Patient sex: M
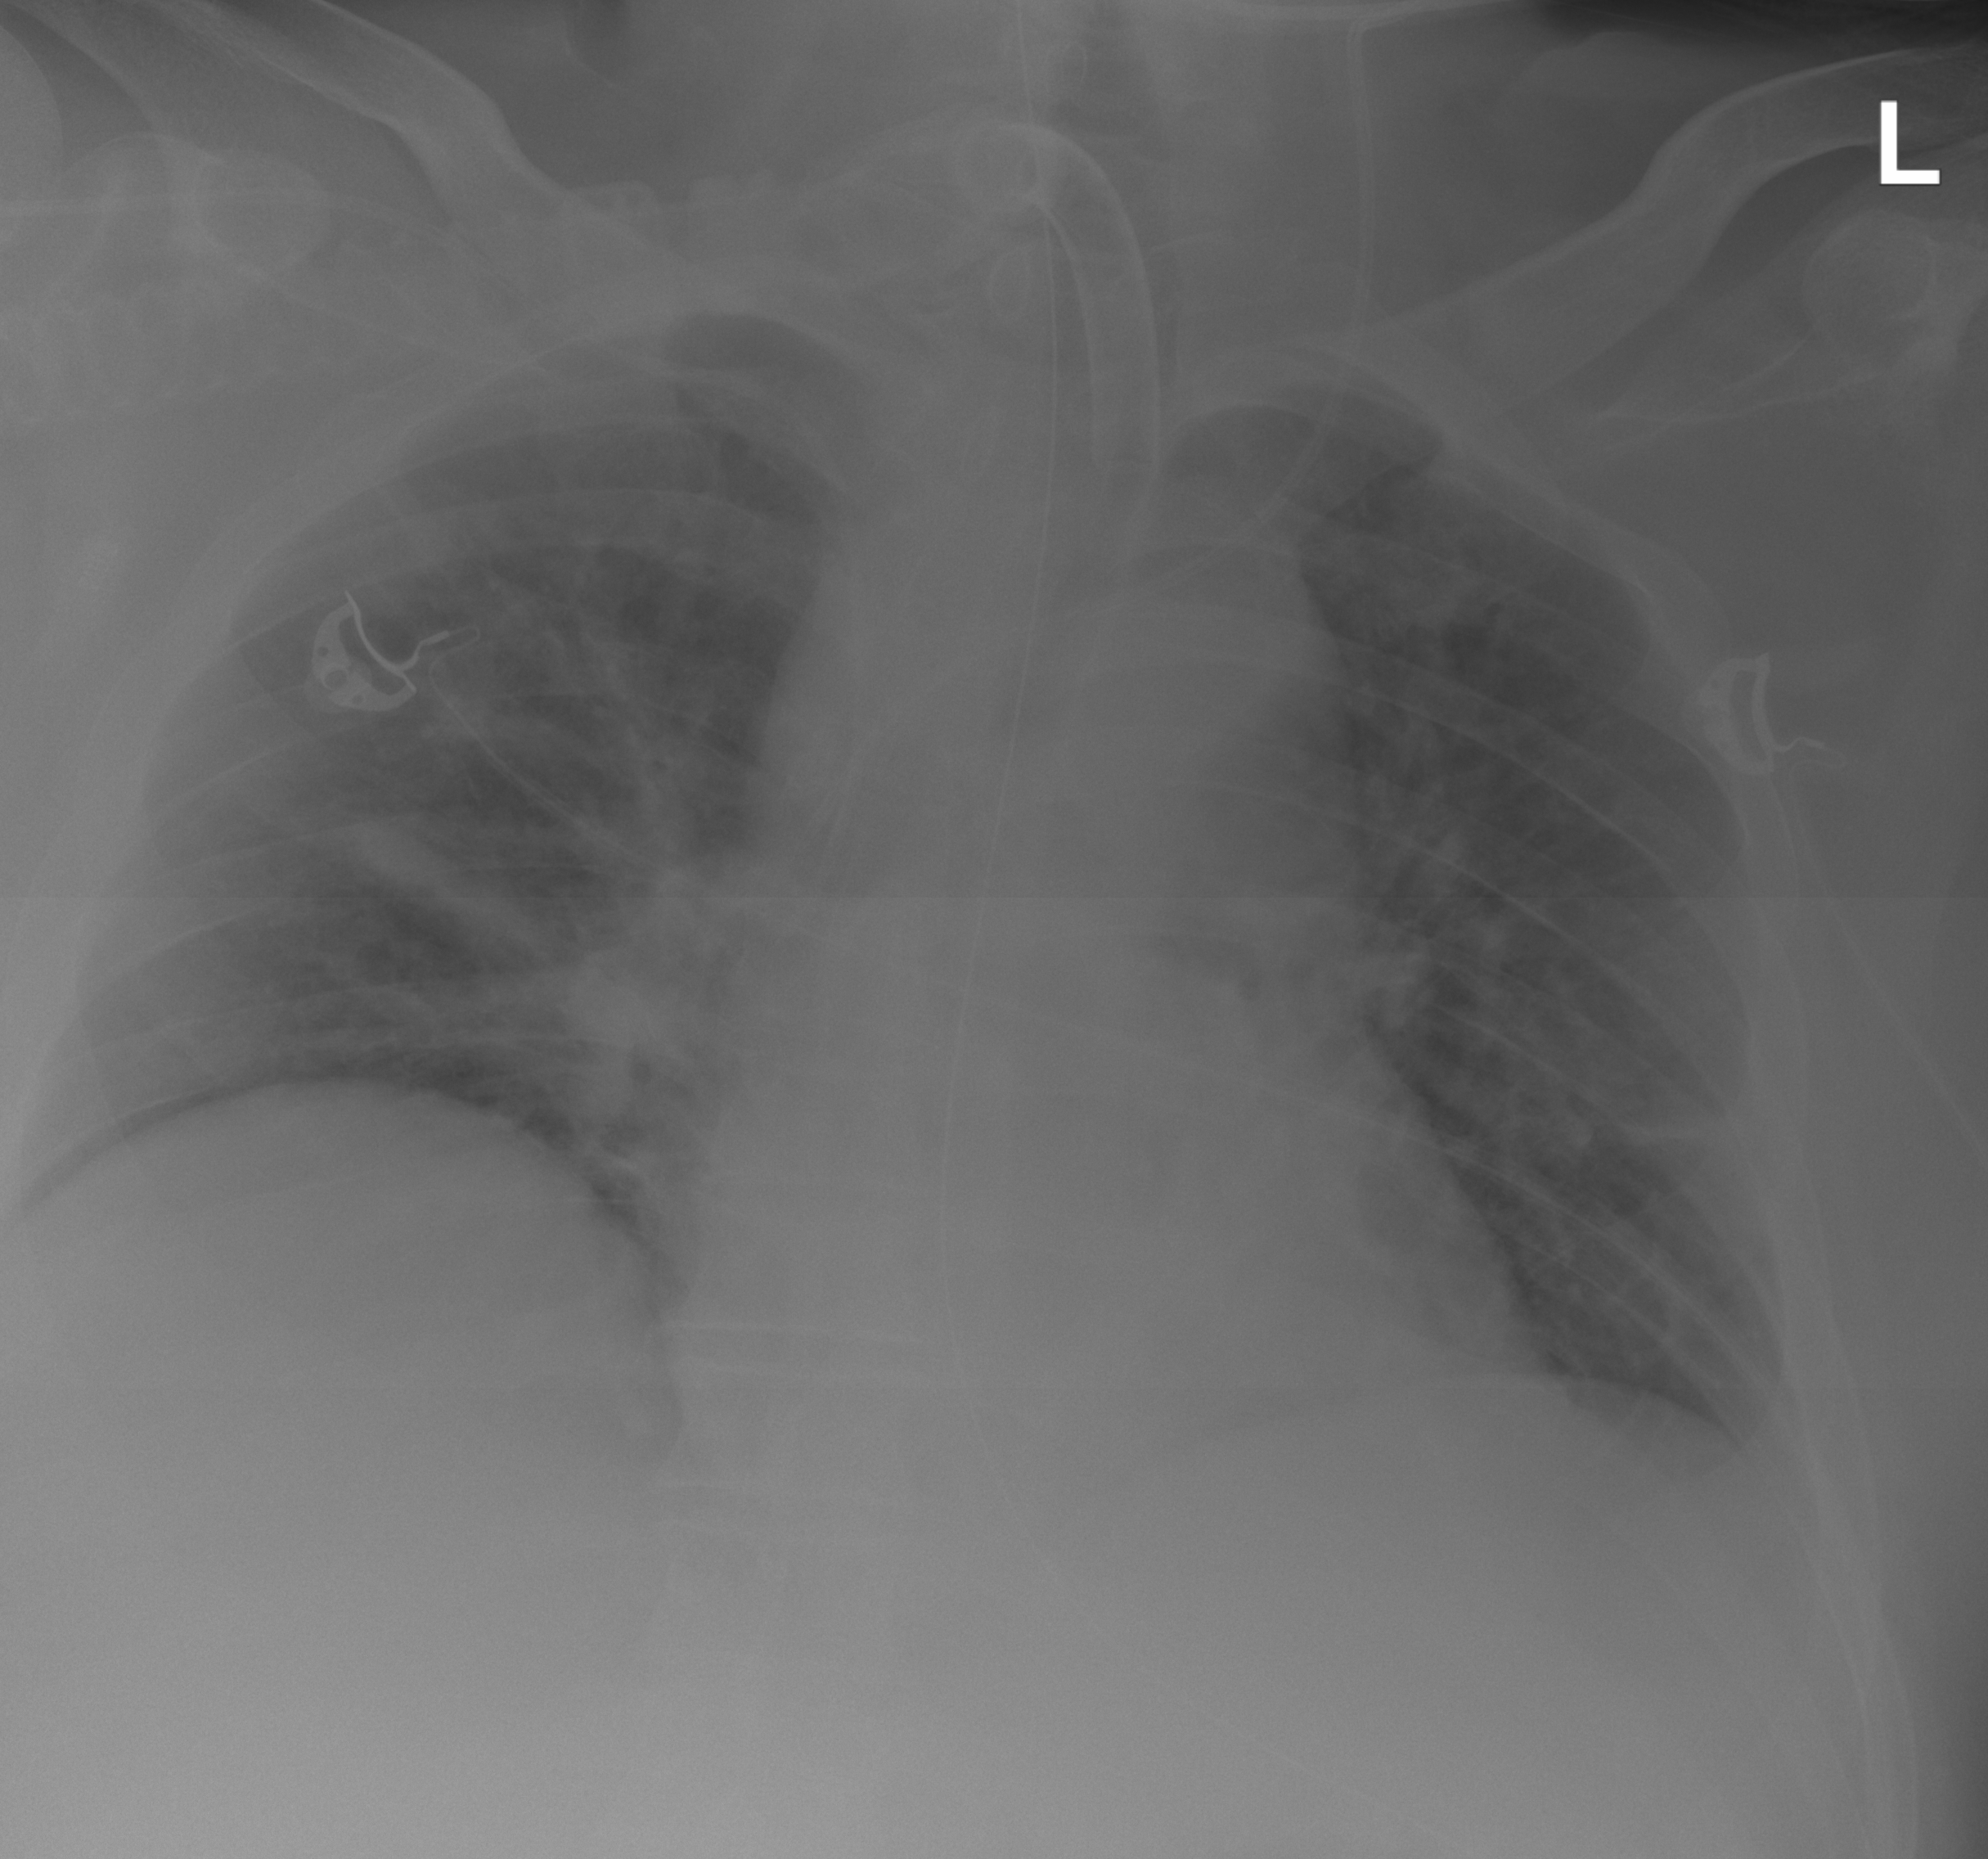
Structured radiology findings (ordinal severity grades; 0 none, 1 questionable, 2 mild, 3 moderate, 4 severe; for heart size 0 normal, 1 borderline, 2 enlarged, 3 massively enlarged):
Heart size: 1
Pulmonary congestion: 2
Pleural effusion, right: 0
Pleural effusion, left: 0
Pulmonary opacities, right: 2
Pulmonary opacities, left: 0
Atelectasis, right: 2
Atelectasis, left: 0